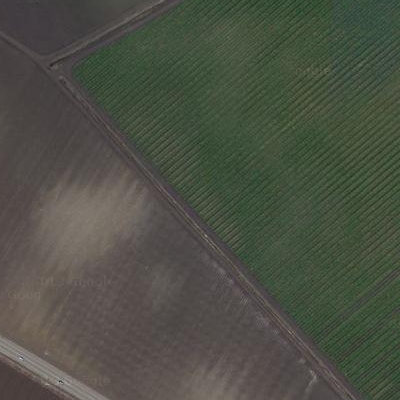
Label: bField